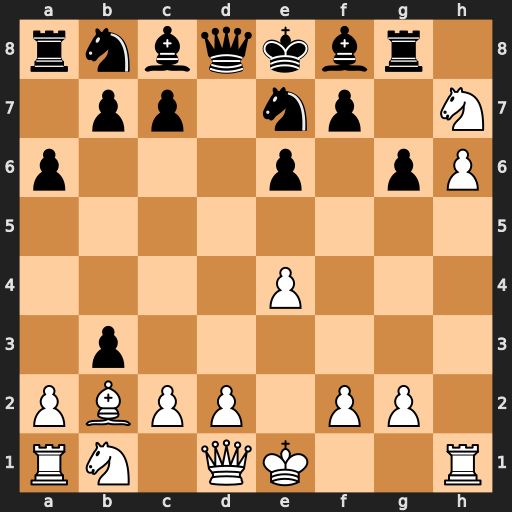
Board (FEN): rnbqkbr1/1pp1np1N/p3p1pP/8/4P3/1p6/PBPP1PP1/RN1QK2R
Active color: w
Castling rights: KQq
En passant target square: -
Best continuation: Nf6#